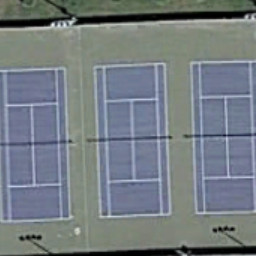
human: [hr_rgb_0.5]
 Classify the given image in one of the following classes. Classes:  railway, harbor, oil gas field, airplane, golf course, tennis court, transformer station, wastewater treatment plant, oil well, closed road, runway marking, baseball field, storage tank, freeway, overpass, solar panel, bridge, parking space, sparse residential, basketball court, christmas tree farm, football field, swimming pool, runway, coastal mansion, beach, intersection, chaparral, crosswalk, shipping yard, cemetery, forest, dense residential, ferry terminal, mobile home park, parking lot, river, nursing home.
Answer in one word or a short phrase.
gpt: tennis court